Question: I am trying to install PIWIK (<URL> on Windows 2008 server and IIS 7.
PIWIK is using PHP and MySQL.
When I run the install process, I got the following error.

I don't know how can I enable mod_security and HTTP Authentication for Piwik.
At present, I am using Anonymous Authentication.
Please advice me.
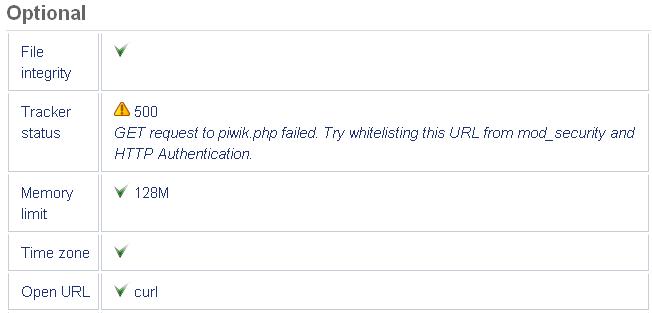
Answer: Have you tried using Web Platform Installer to set it up?
<URL>